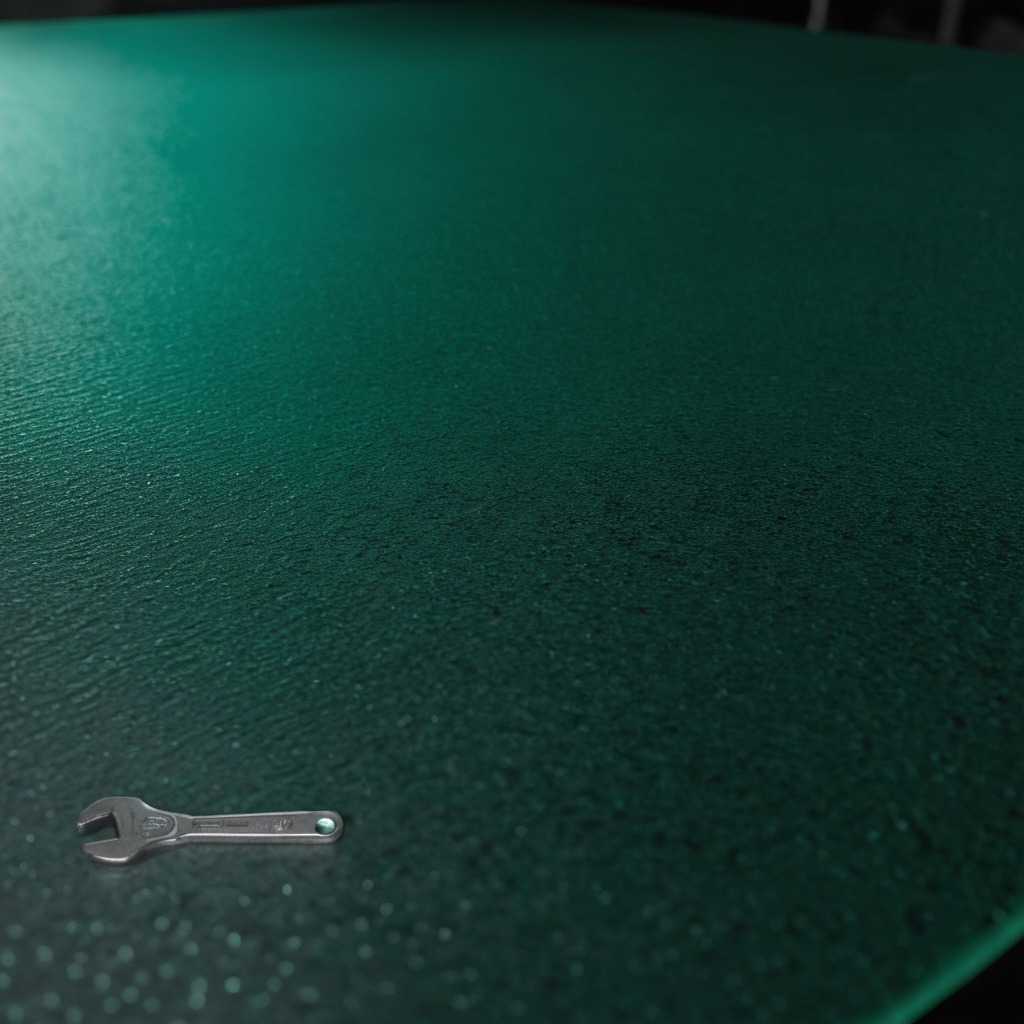
A wrench lies on a clean granite tabletop covered with a green rubber mat inside a workshop at night dim ambient light soft shadows worn but beneath the mat